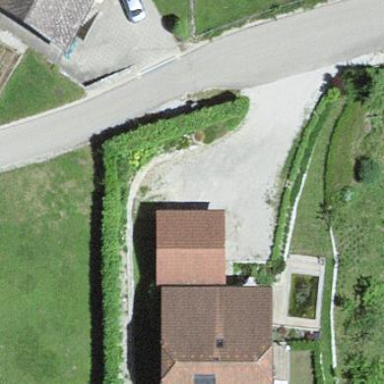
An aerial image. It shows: Simple and straightforward house.